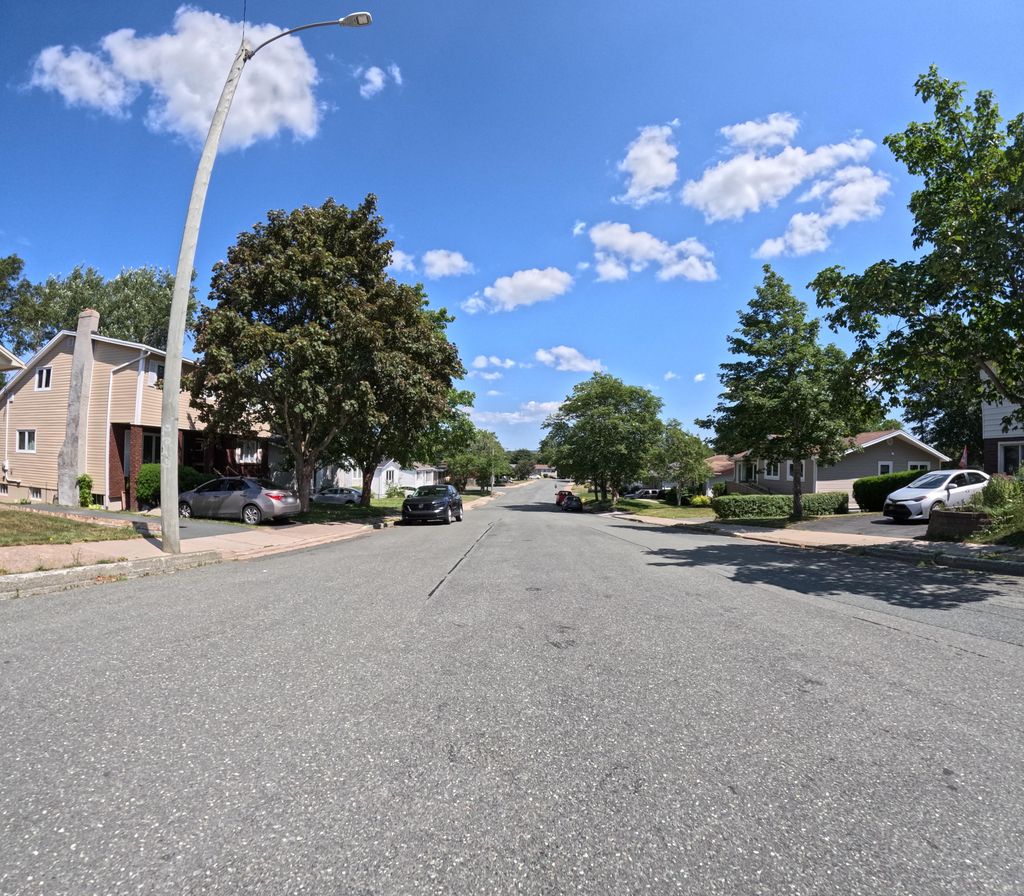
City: st_johns